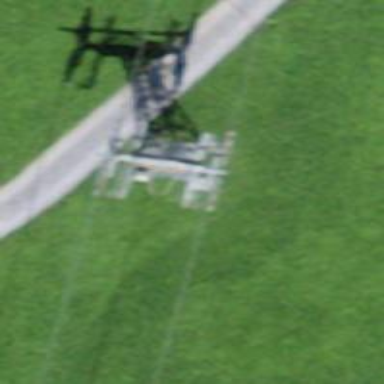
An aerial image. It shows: Pylon for aerialway.